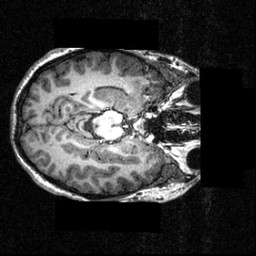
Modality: T1w
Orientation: axial
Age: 29
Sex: female
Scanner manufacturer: siemens
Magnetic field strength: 3.951 T
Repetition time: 1.5 s
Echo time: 0.00335 s